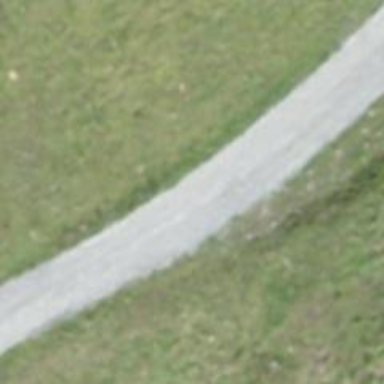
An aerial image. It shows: Downhill track with classic grooming.